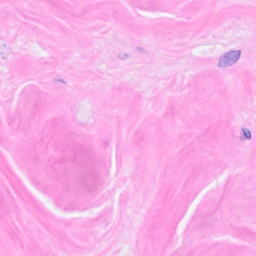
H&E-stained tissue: Breast